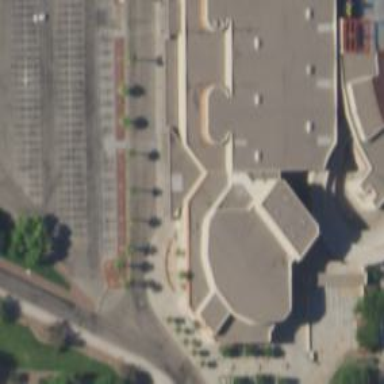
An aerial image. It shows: Theatre building.